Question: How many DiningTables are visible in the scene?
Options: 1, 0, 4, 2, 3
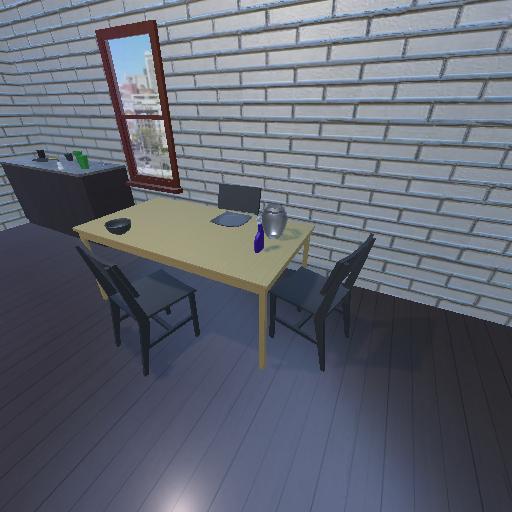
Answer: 1